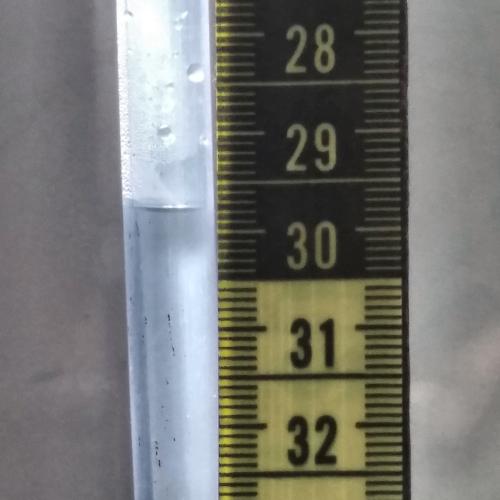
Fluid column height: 29.8 cm